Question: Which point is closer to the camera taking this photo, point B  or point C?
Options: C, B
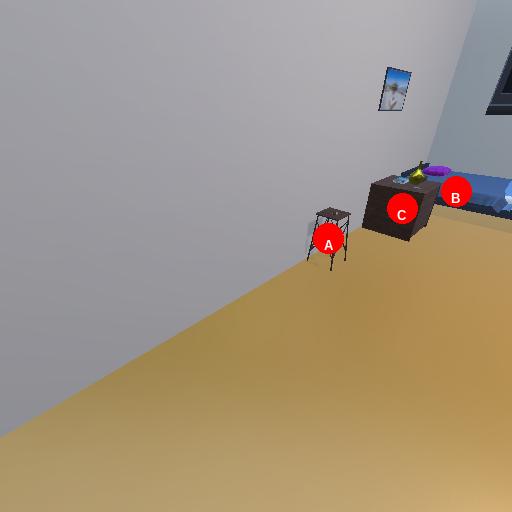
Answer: C